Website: lowes
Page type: payment
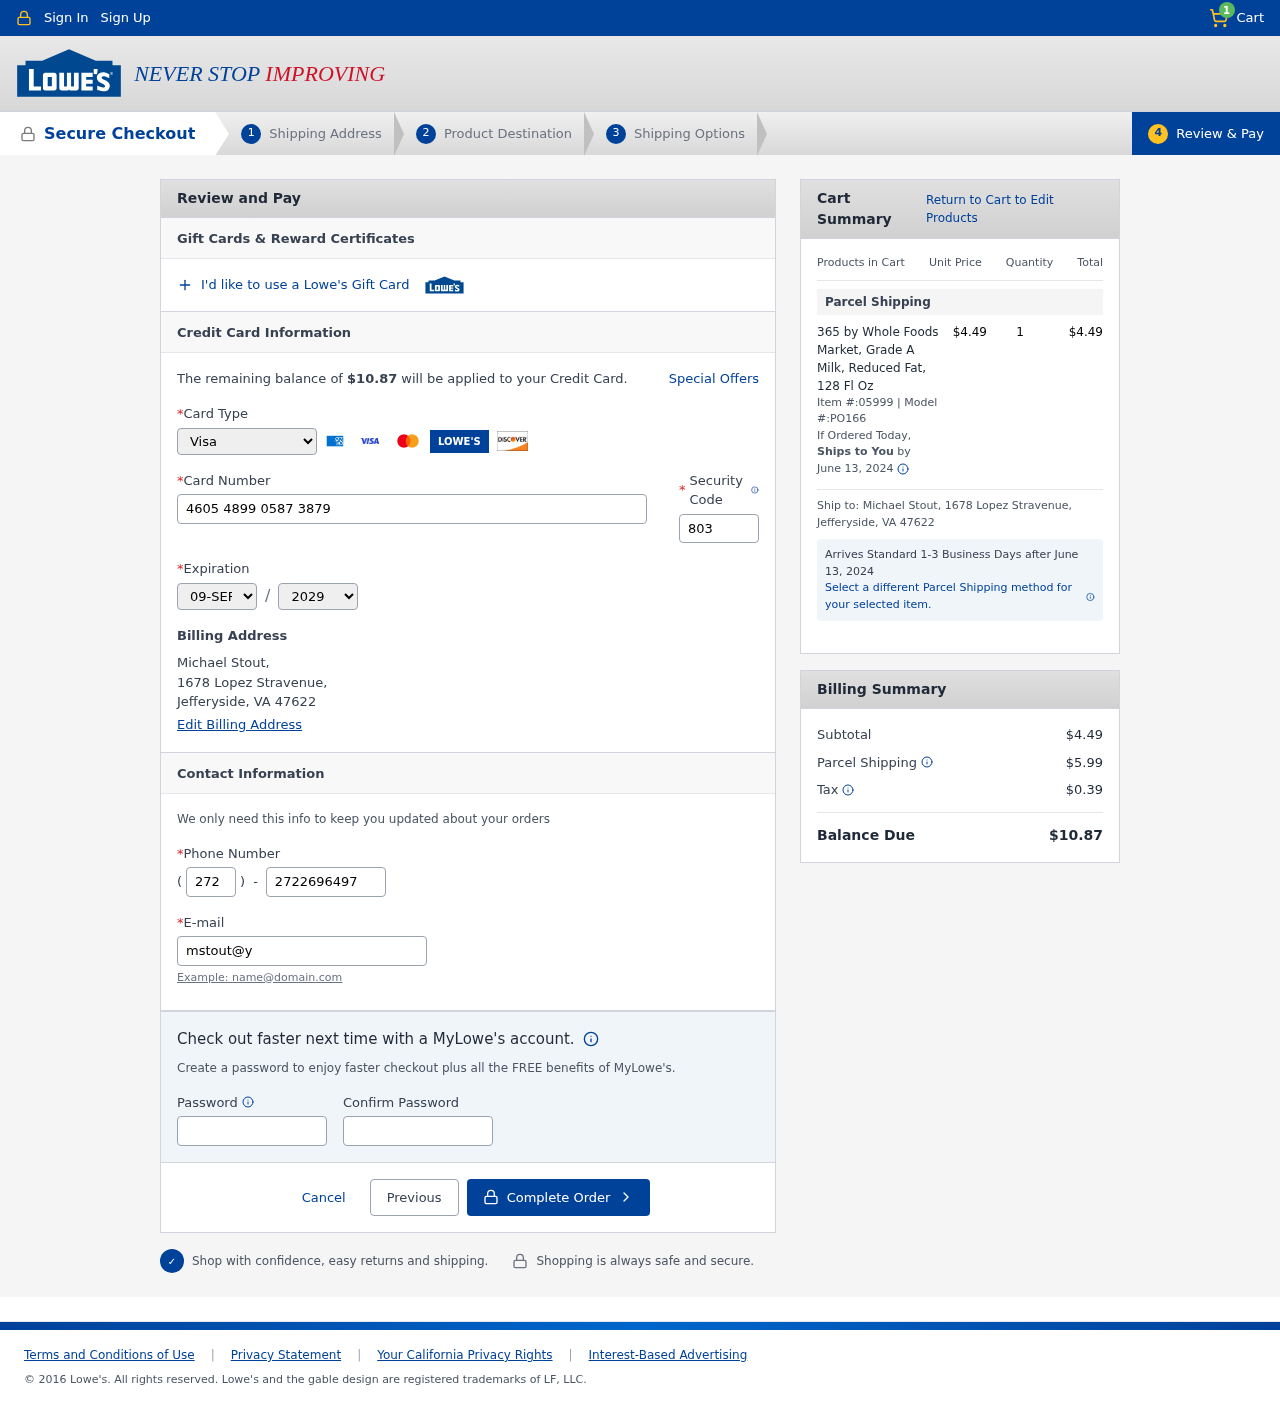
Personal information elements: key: PII_CARD_CVV
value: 803
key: PII_CARD_EXPIRY_MONTH
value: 09
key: PII_CARD_EXPIRY_YEAR
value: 29
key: PII_CARD_NUMBER
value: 4605 4899 0587 3879
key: PII_CARD_TYPE
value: Visa
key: PII_CITY_STATE_ZIP
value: Jefferyside, VA 47622
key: PII_EMAIL
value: mstout@yahoo.com
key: PII_FULLNAME
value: Michael Stout,
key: PII_PHONE
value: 2722696497
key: PII_PHONE_AREA
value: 272
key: PII_STREET
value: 1678 Lopez Stravenue,
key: PII_FULLNAME2
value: Michael Stout
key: PII_STREET2
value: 1678 Lopez Stravenue
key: PII_CITY_STATE_ZIP2
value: Jefferyside, VA 47622
Product elements: key: PRODUCT1_NAME
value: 365 by Whole Foods Market, Grade A Milk, Reduced Fat, 128 Fl Oz
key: PRODUCT1_PRICE
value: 4.49
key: PRODUCT1_QUANTITY
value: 1
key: PRODUCT1_ITEM
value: Item #:05999
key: PRODUCT1_MODEL
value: Model #:PO166
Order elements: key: ORDER_NUM_ITEMS
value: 1
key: ORDER_TOTAL
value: $10.87
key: ORDER_SHIPPING_DATE
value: June 13, 2024
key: ORDER_SUBTOTAL
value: $4.49
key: ORDER_SHIPPING_DATE2
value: June 13, 2024
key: ORDER_SHIPPING_COST
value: $5.99
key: ORDER_TAX
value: $0.39